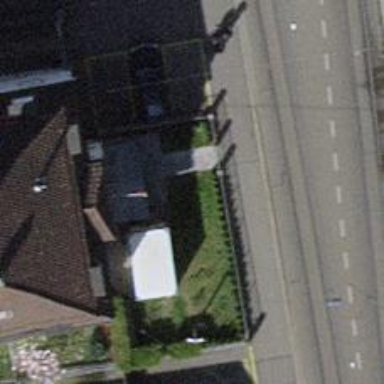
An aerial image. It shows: Surveillance system is in place.